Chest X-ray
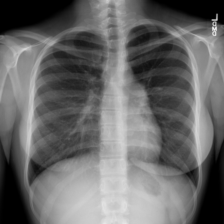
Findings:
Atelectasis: negative
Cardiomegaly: negative
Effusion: negative
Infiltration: positive
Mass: negative
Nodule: negative
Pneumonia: negative
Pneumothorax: negative
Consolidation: negative
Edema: negative
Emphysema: negative
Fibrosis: negative
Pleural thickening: negative
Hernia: negative